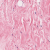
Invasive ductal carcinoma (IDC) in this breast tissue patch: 0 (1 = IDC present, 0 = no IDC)